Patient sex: M
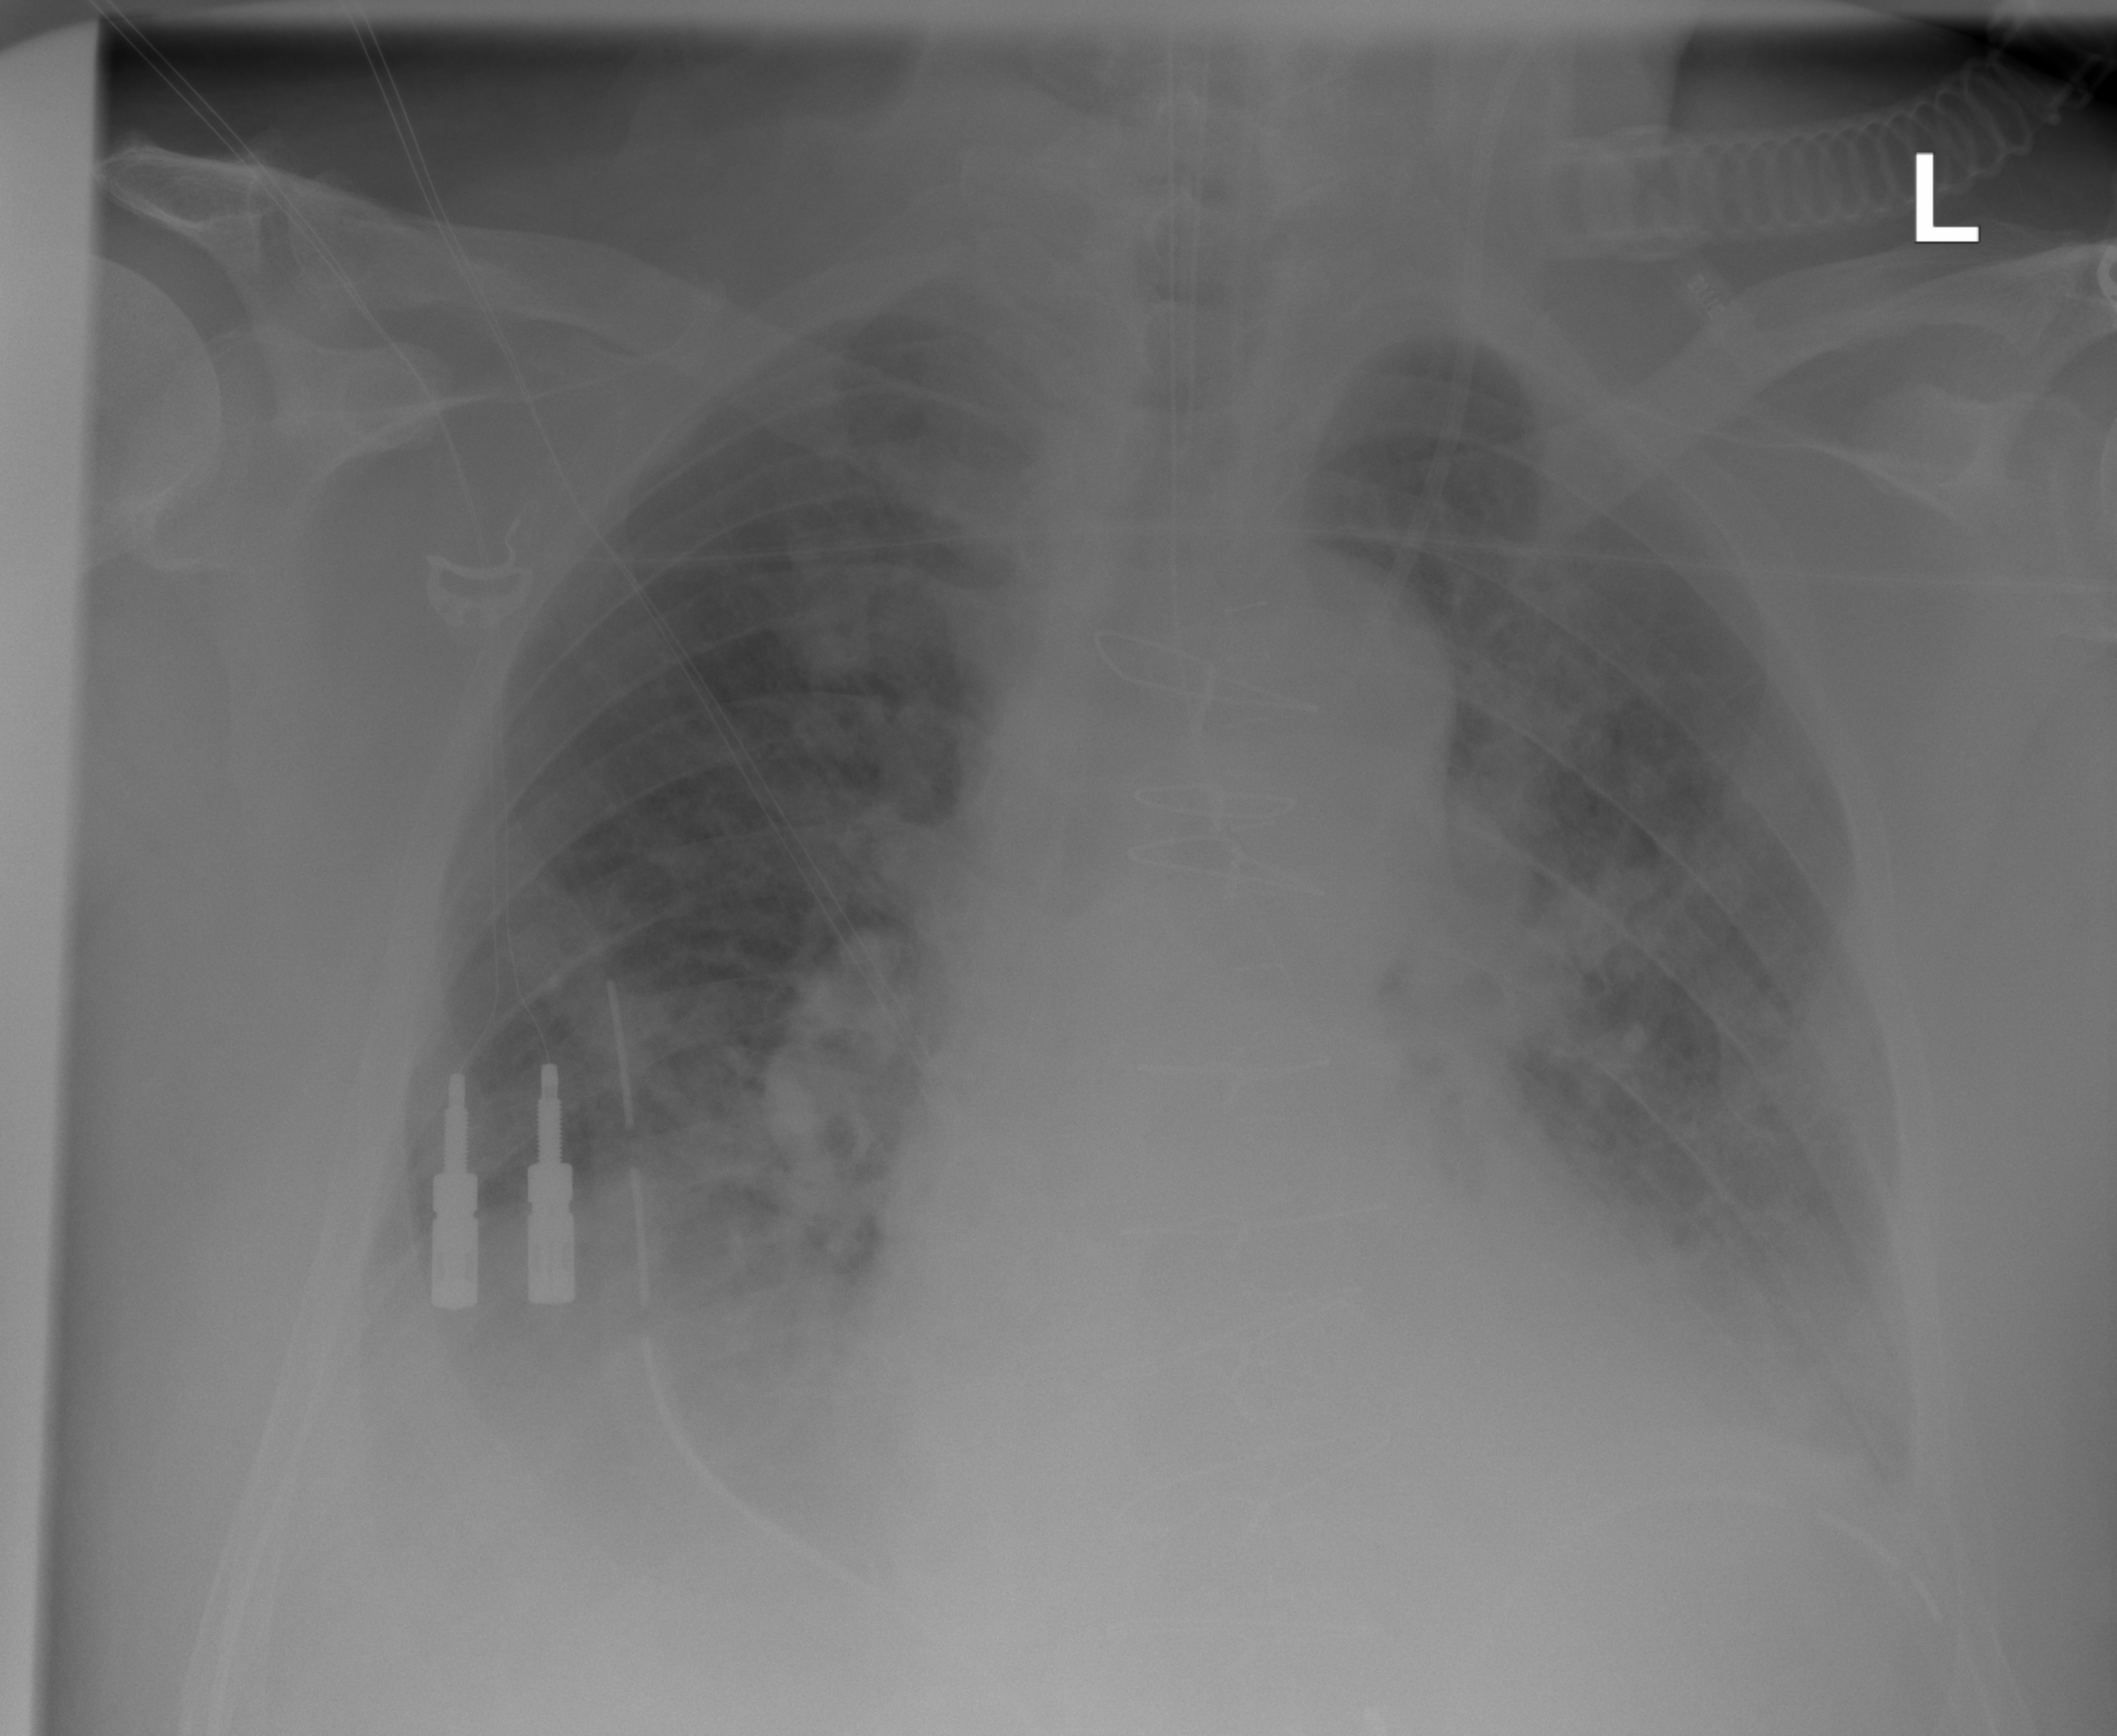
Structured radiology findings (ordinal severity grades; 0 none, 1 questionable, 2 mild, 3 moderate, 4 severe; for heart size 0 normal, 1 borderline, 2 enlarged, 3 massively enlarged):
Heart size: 1
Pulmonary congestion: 3
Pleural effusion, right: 1
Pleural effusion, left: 2
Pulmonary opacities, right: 2
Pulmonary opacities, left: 3
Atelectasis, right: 1
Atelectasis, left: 2